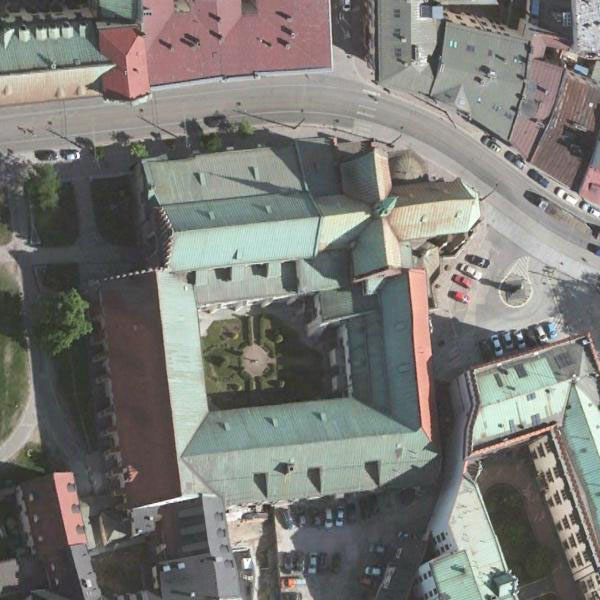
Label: Church